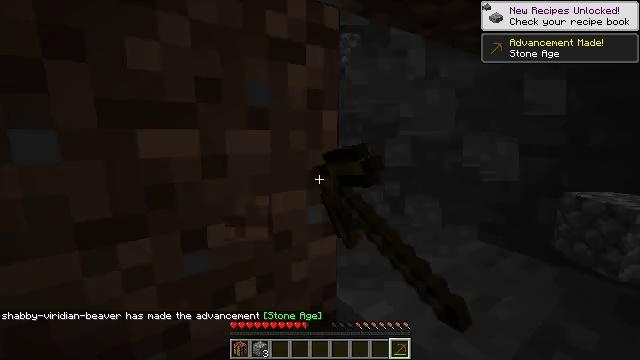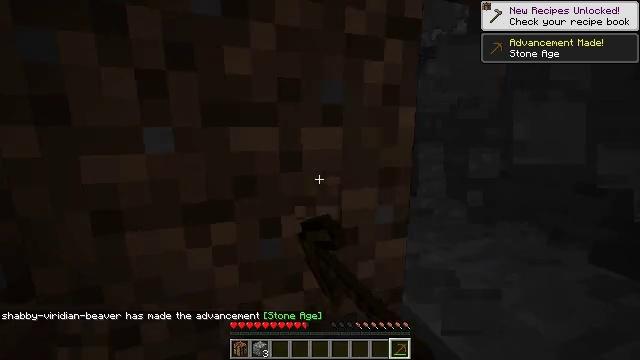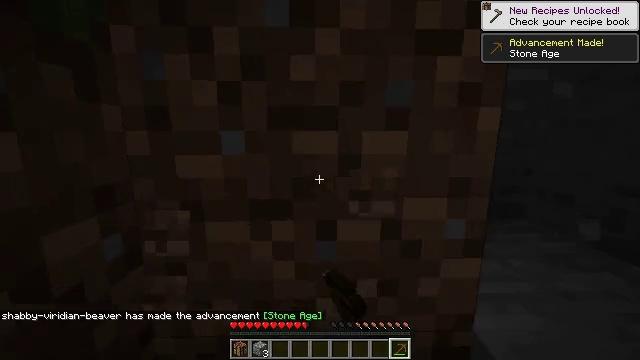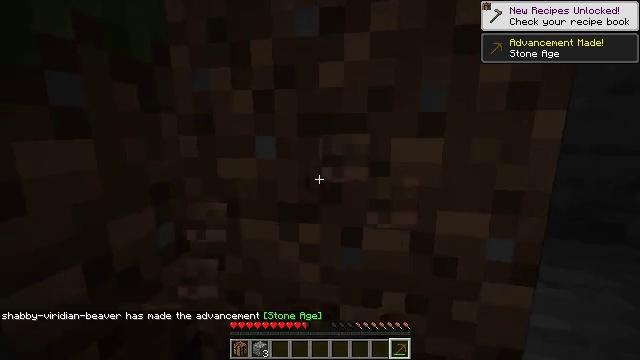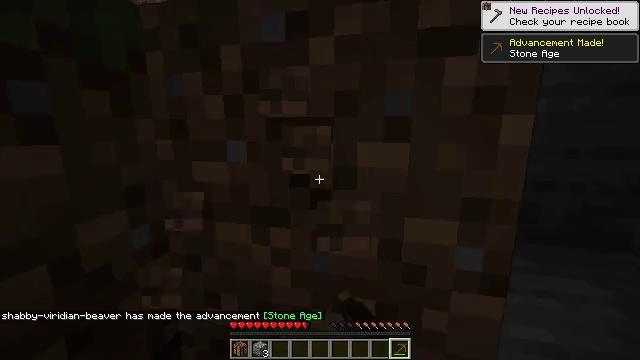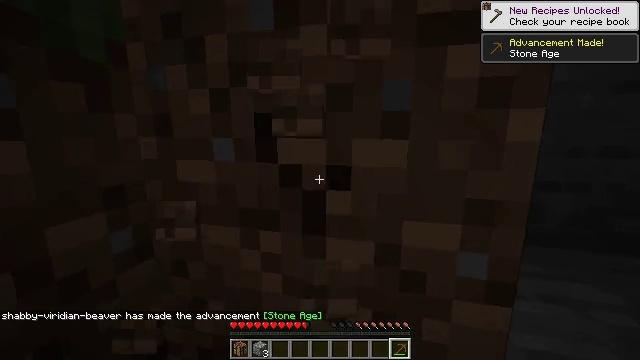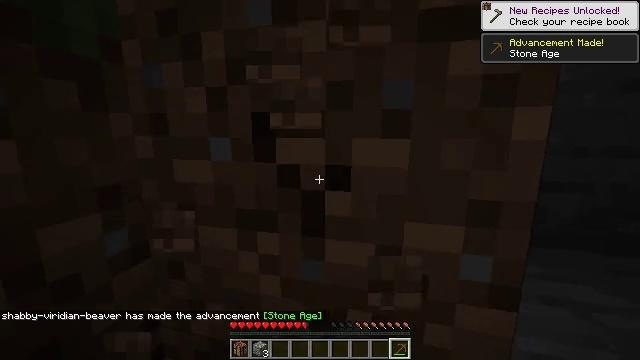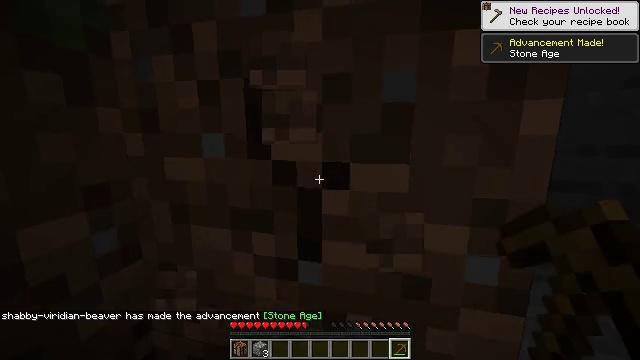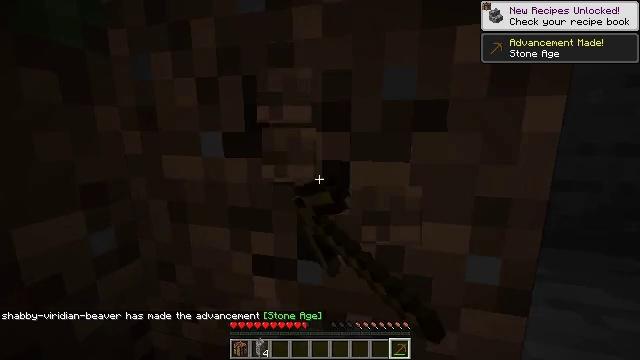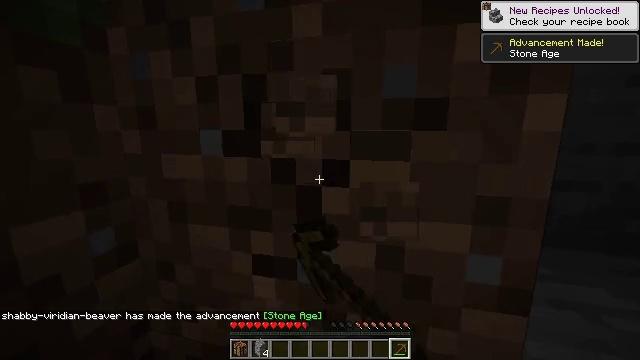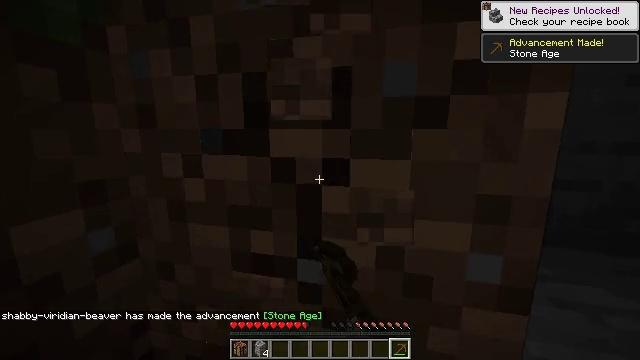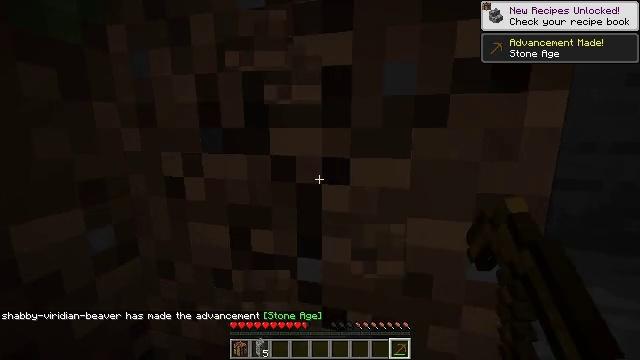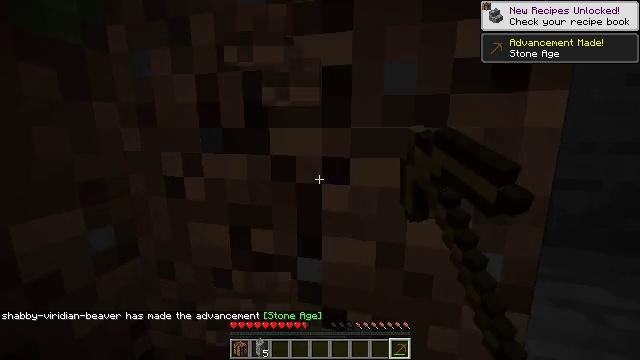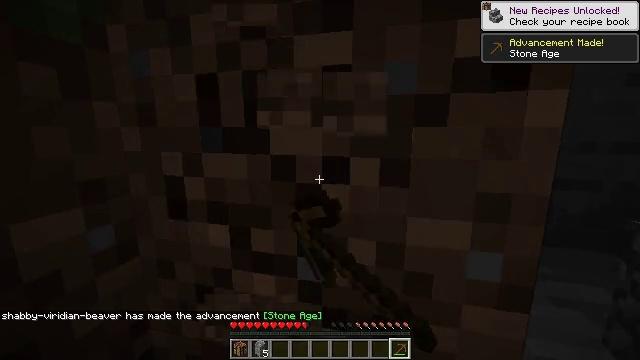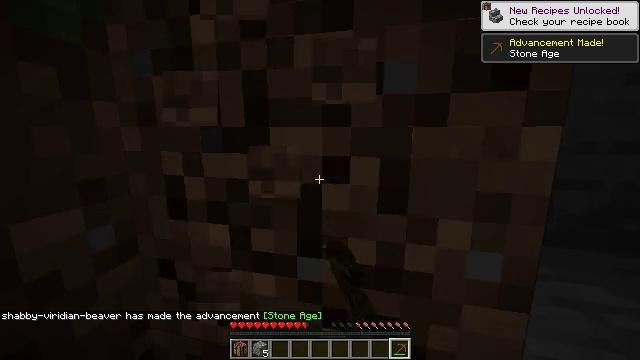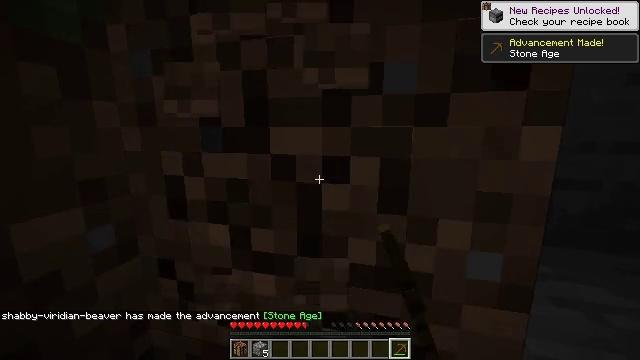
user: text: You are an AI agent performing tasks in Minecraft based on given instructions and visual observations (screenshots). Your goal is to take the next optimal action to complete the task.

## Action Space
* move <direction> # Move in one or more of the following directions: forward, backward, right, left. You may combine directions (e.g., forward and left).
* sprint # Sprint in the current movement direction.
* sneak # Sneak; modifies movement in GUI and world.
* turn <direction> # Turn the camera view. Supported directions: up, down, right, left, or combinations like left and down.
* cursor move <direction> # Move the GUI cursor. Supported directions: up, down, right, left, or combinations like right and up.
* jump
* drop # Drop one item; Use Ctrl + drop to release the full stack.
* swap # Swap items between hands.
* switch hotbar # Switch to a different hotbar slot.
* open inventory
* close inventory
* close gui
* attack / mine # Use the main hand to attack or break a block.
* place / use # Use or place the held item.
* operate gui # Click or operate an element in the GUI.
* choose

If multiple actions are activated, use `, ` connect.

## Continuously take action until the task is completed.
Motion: motion action
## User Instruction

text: Mine dirt from the ground.
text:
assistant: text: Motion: turn left, attack / mine
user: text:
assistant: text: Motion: move right, turn left, attack / mine
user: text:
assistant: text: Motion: move right, turn left, attack / mine
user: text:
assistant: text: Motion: move right, turn left, attack / mine
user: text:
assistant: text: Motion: move right, attack / mine
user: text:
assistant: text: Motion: attack / mine
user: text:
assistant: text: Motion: attack / mine
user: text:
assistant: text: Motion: attack / mine
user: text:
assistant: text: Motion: attack / mine
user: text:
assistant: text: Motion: attack / mine
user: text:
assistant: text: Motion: attack / mine
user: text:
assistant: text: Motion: attack / mine
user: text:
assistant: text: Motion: attack / mine
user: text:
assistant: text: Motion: attack / mine
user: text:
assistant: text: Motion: attack / mine
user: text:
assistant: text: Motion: attack / mine
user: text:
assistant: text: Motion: attack / mine
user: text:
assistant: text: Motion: attack / mine
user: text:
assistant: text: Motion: attack / mine
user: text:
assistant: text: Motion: attack / mine
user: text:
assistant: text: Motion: attack / mine
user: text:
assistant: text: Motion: attack / mine